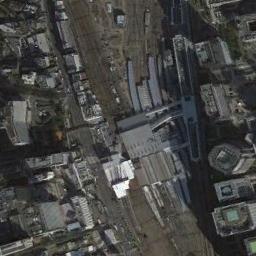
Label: railway_station